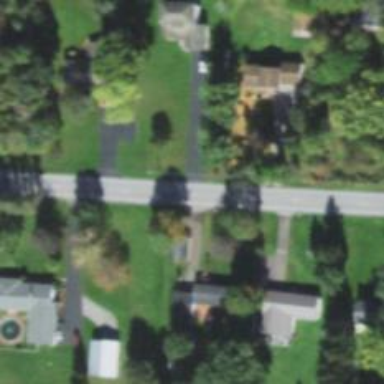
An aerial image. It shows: Driveway leading to service road.